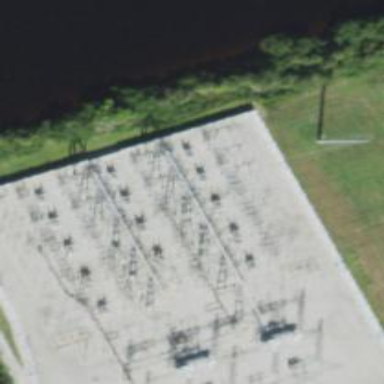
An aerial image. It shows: Switch used for power control.